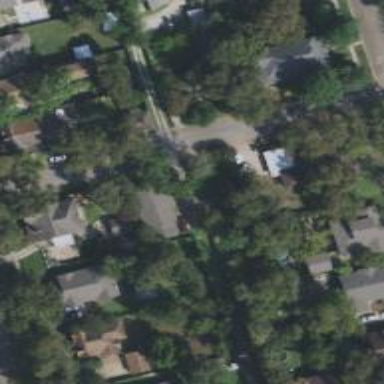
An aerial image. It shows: Alley classified as service road.